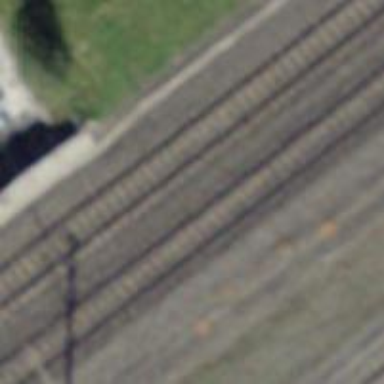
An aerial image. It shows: Bridge over electrified railway with contact lines.